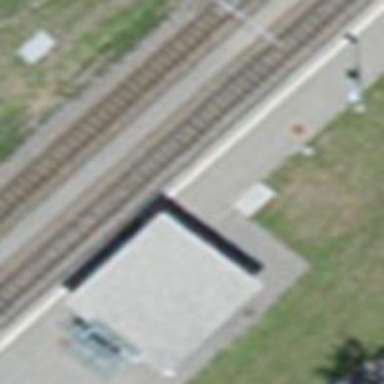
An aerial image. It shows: Train station building.